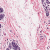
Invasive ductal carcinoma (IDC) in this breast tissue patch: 0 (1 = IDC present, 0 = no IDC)